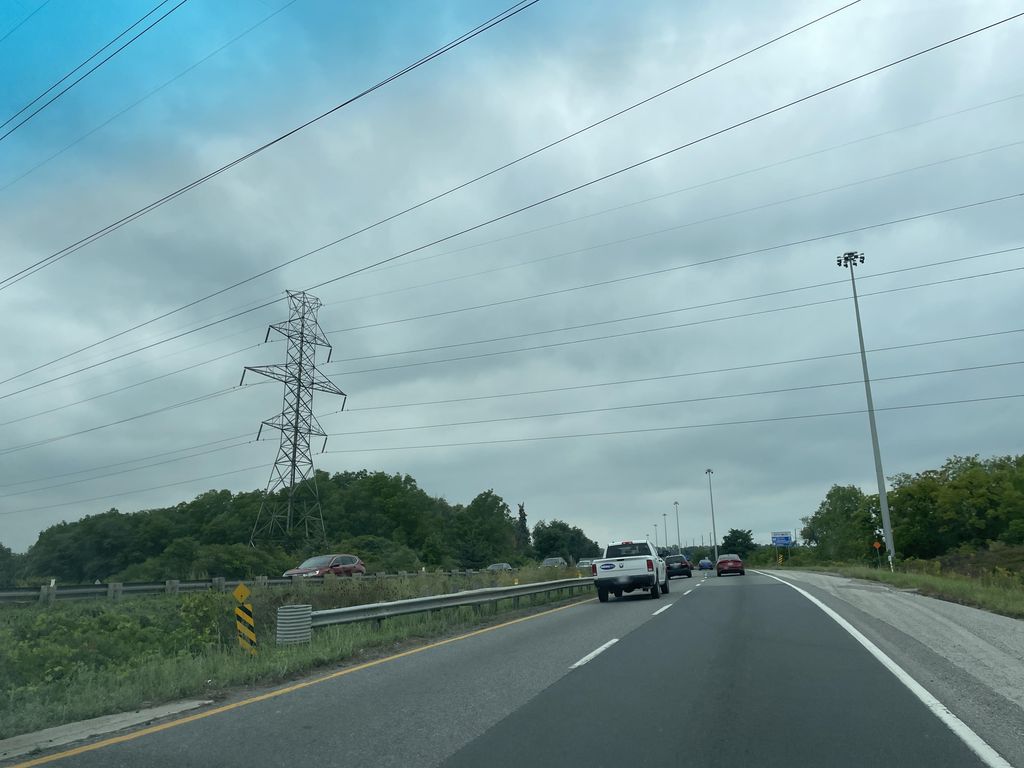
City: hamilton